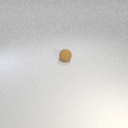
small brown rubber sphere